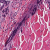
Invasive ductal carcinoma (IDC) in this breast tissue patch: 1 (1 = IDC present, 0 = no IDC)